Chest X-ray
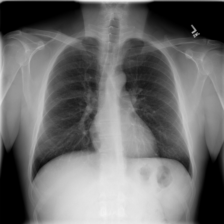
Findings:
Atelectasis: negative
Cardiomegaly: negative
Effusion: negative
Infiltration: negative
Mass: negative
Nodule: negative
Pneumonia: negative
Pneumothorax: negative
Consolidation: negative
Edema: negative
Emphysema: negative
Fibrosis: negative
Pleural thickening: negative
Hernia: negative